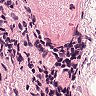
Metastatic tissue present: no